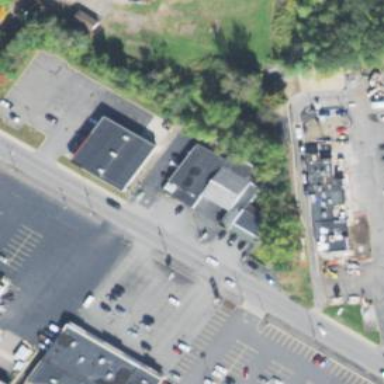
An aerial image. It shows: Retail building.